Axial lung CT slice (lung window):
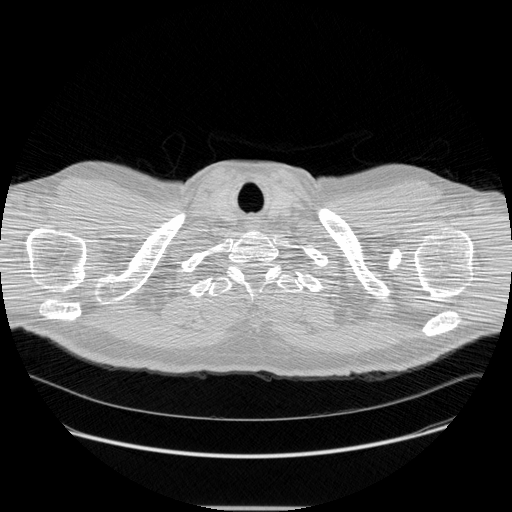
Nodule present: no